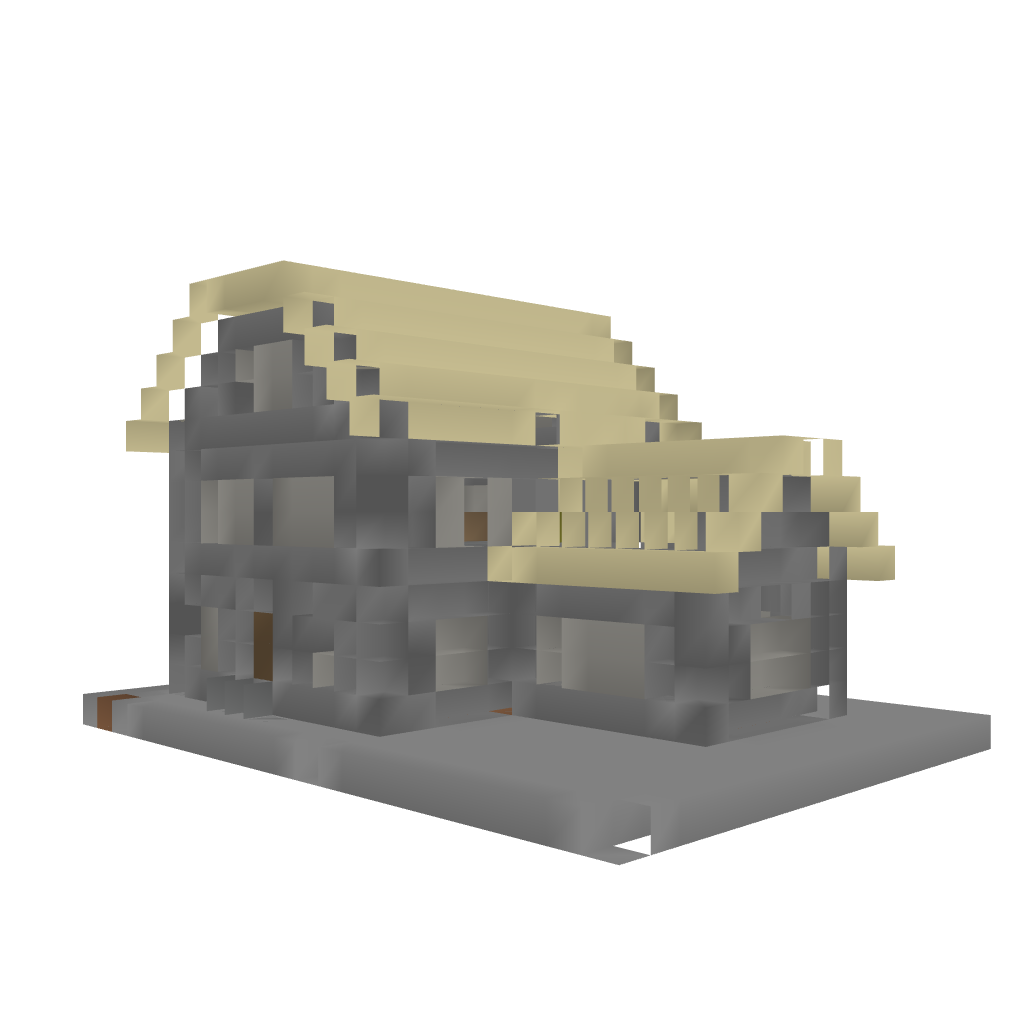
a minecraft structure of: mansion 2